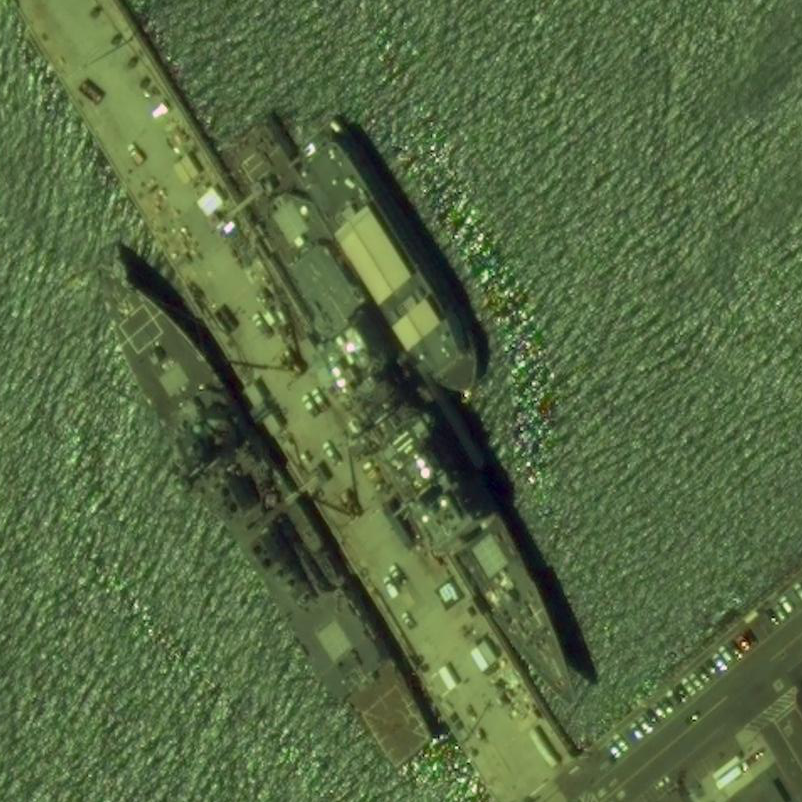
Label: cruiser